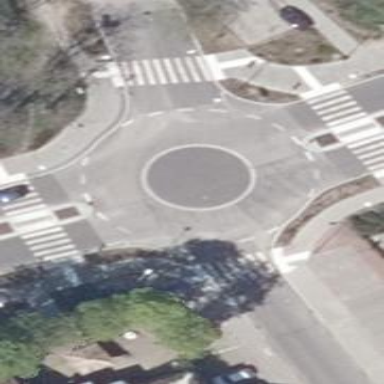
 featuring mini-roundabout at the junction. There are separate sidewalks and the roundabout has central island with asphalt surface."